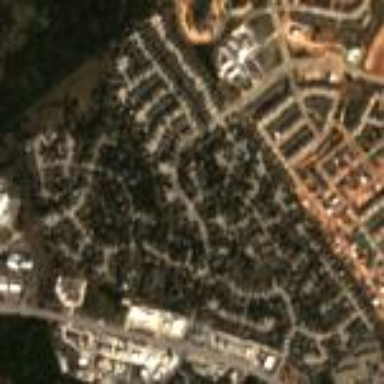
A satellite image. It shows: Residential area in subdivision.